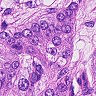
Metastatic tissue present: yes